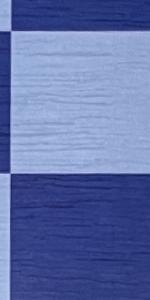
Label: Empty